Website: lowes
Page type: address-validator
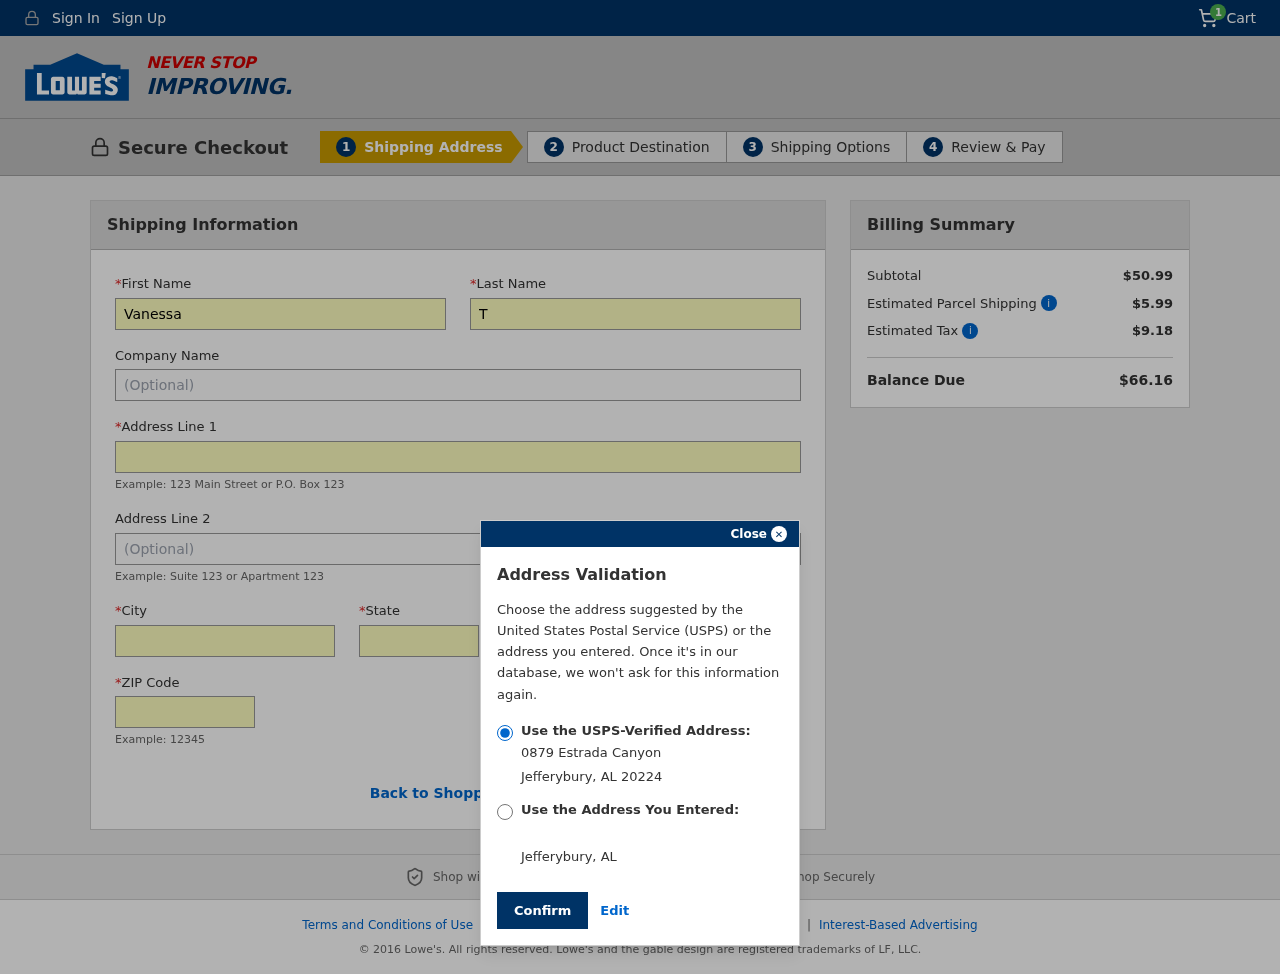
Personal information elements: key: PII_CITY
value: Jefferybury
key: PII_COMPANY
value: Nielsen-Castaneda
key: PII_FIRSTNAME
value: Vanessa
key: PII_LASTNAME
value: Thomas
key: PII_POSTCODE
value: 20224
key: PII_STATE
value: Alabama
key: PII_STATE_ABBR
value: AL
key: PII_STREET
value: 0879 Estrada Canyon
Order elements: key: ORDER_NUM_ITEMS
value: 1
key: ORDER_SUBTOTAL
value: $50.99
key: ORDER_SHIPPING_COST
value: $5.99
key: ORDER_TAX
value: $9.18
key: ORDER_TOTAL
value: $66.16